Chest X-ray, AP view. Patient: 68 years old, sex M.
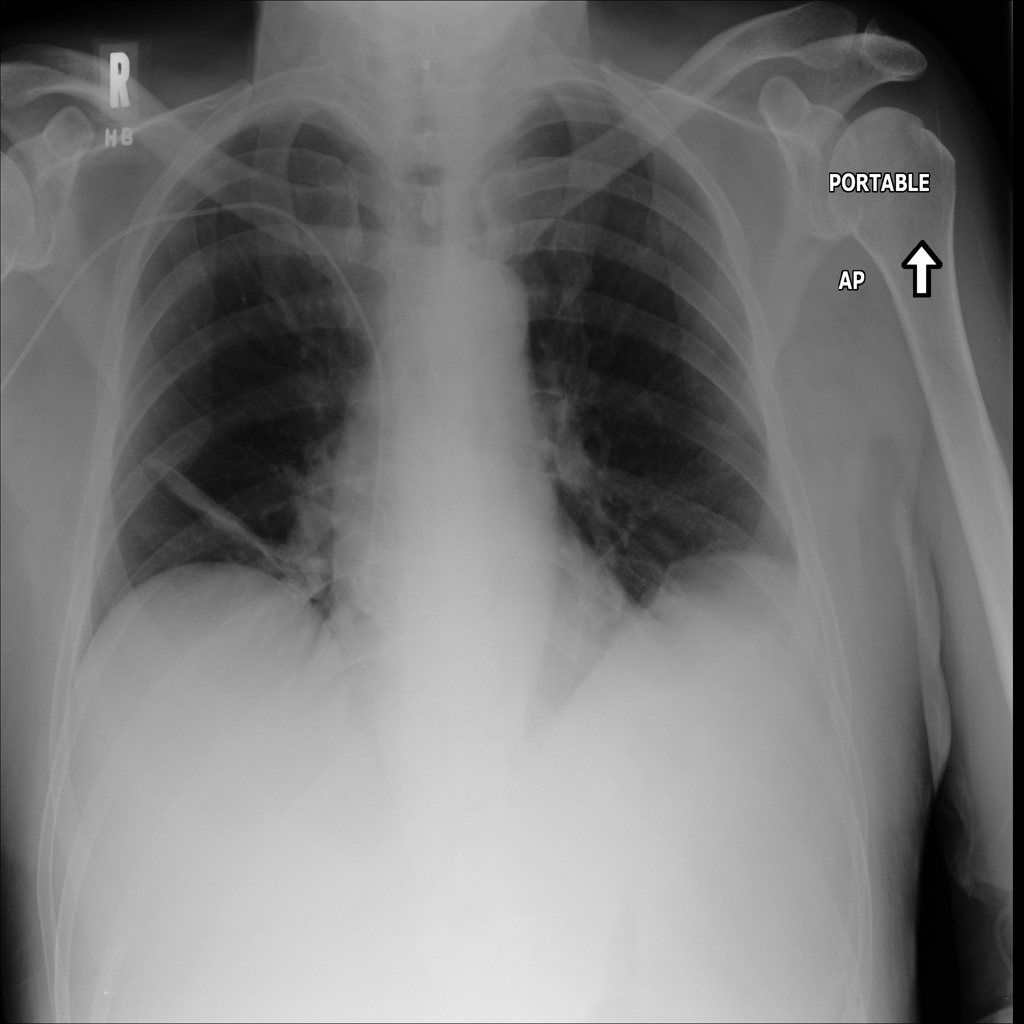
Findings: No Finding